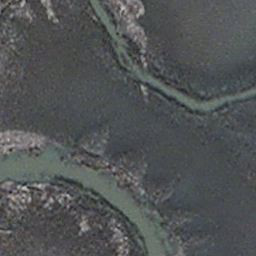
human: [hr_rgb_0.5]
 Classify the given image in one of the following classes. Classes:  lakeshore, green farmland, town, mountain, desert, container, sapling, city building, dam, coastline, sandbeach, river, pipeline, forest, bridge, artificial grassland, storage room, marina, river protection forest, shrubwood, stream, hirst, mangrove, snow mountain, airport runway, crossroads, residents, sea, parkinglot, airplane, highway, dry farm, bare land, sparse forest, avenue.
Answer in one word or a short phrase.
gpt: stream